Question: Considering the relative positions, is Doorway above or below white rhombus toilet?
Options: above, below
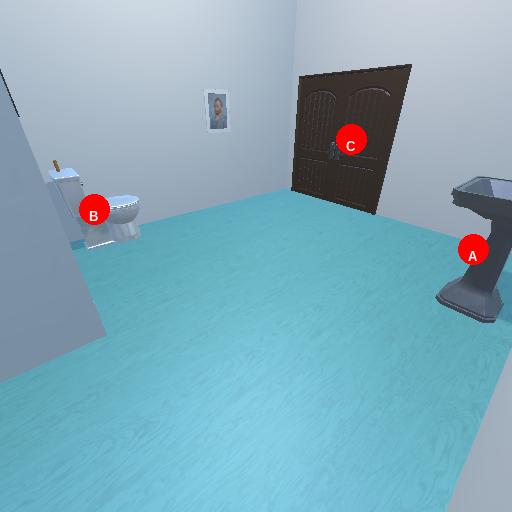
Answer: above